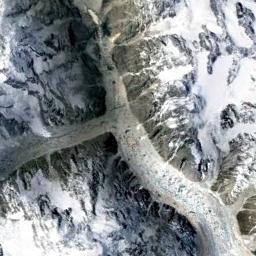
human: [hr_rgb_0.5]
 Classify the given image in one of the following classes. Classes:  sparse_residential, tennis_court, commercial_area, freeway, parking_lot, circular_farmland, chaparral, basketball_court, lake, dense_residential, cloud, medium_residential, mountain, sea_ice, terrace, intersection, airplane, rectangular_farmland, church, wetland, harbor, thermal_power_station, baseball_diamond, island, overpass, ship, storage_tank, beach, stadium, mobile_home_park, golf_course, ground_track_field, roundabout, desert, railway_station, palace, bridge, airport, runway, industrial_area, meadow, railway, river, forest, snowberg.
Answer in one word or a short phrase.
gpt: snowberg